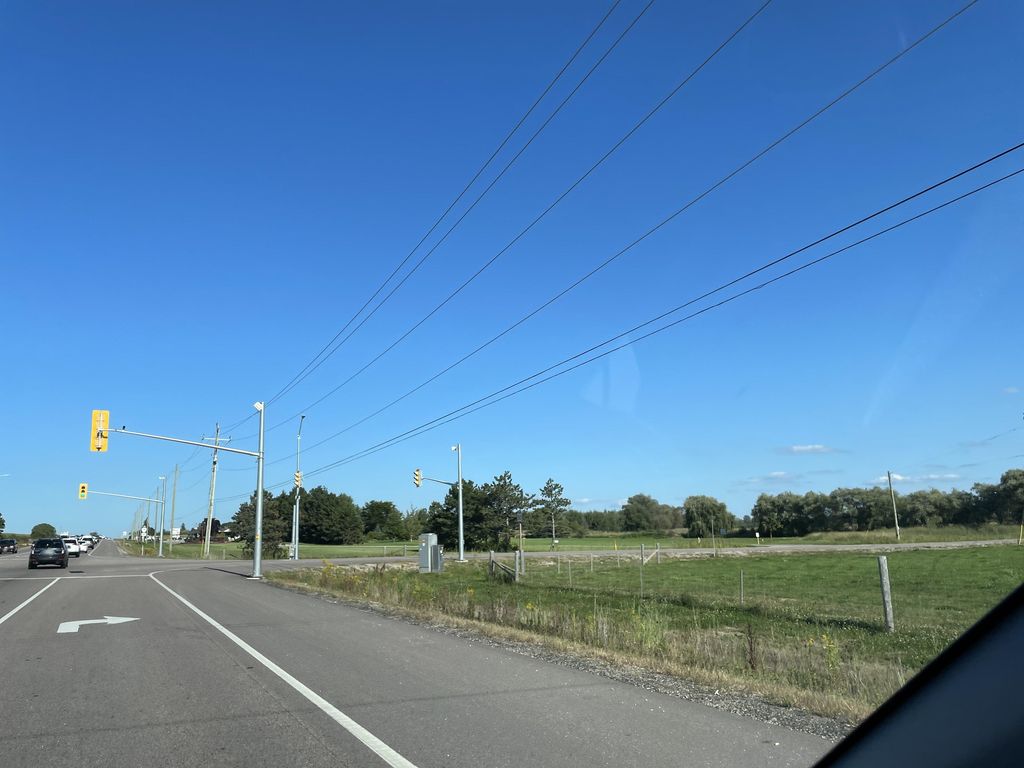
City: kitchener-waterloo